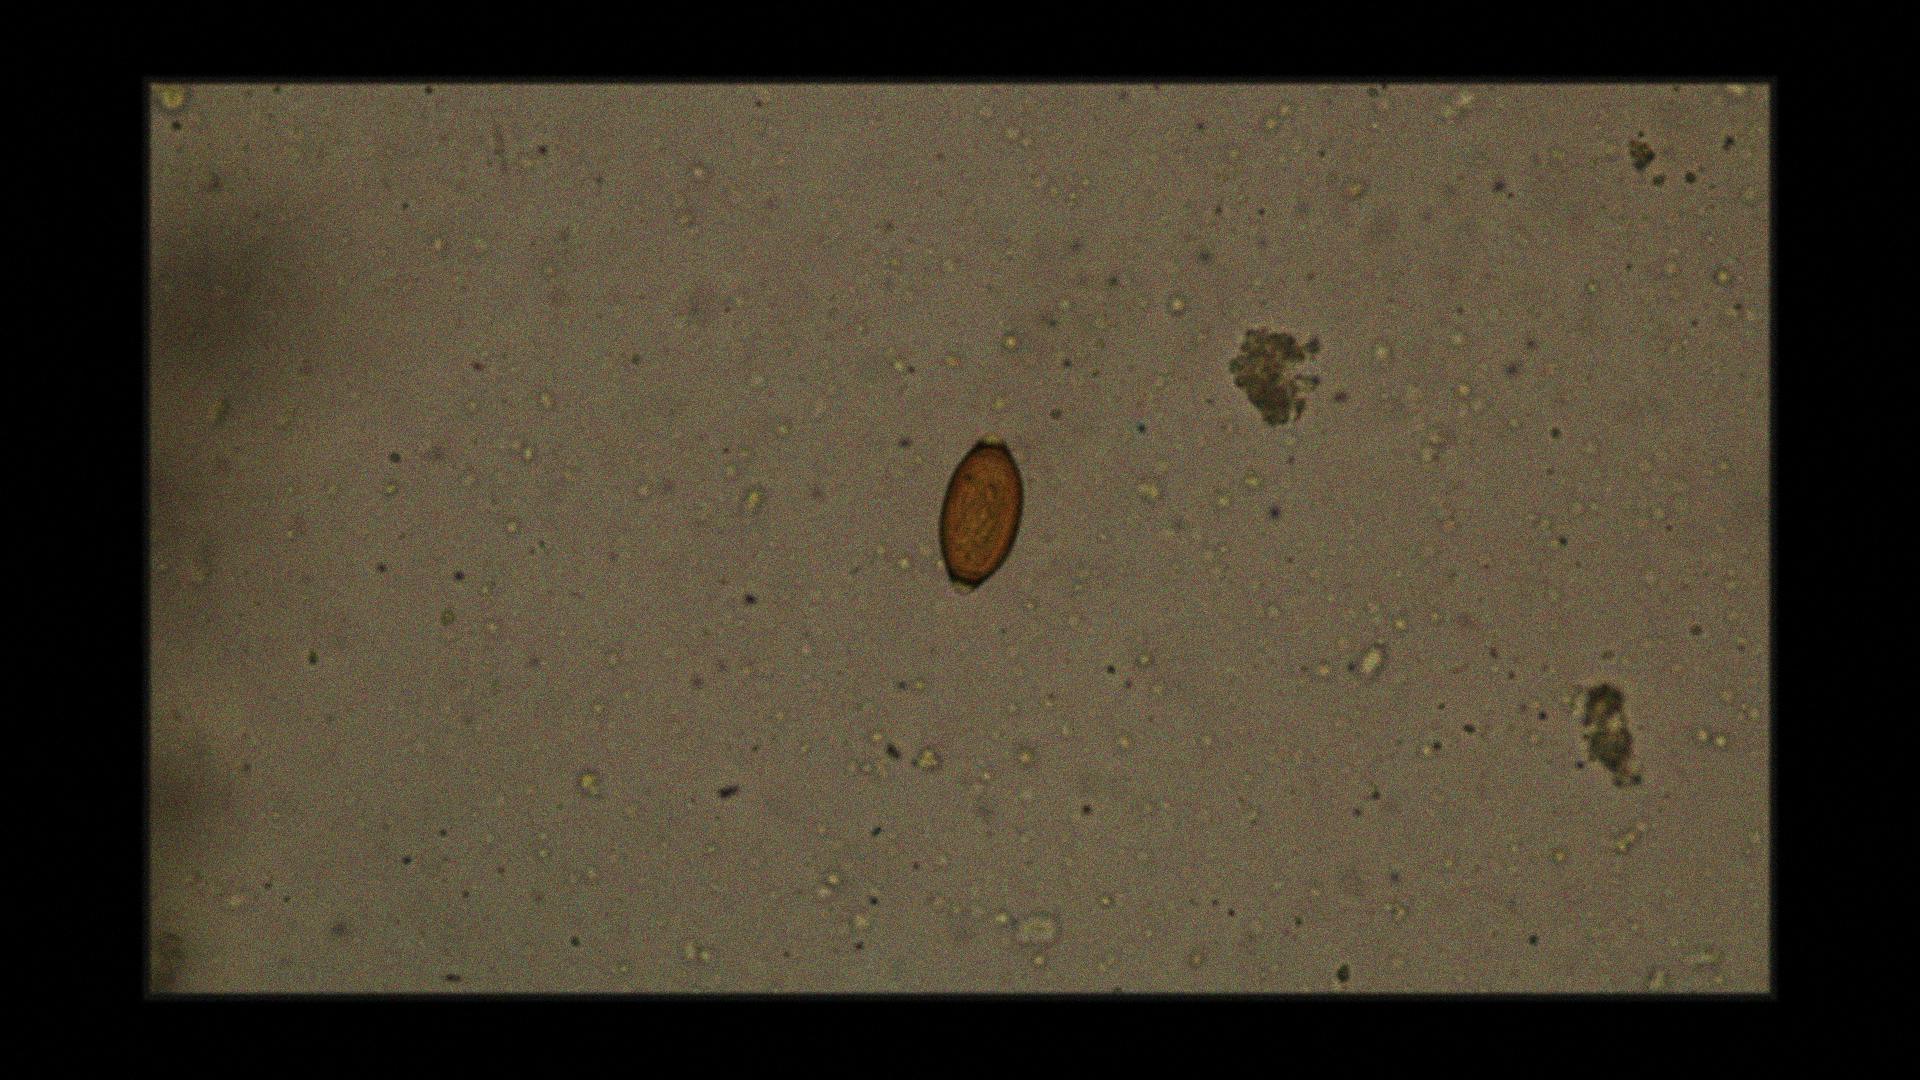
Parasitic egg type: Trichuris trichiura